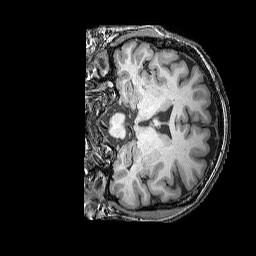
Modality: T1w
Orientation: coronal
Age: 40
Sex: female
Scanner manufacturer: siemens
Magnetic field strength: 3 T
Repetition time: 2.25 s
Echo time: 0.00415 s